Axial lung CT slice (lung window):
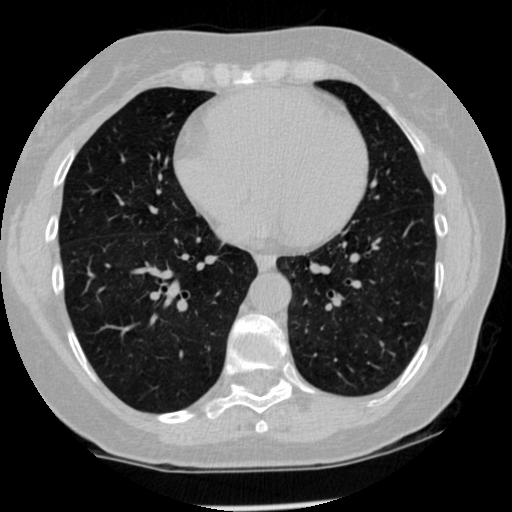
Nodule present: no